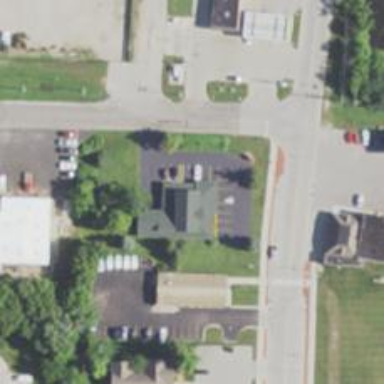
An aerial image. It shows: Veterinary facility.